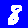
Digit: 8